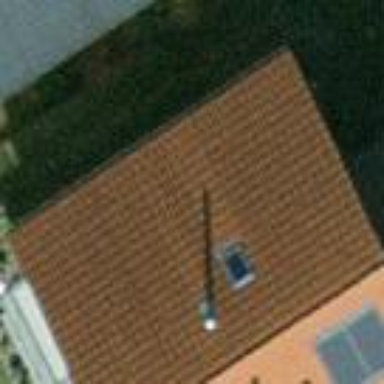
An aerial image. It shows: Semidetached house with gabled roof.